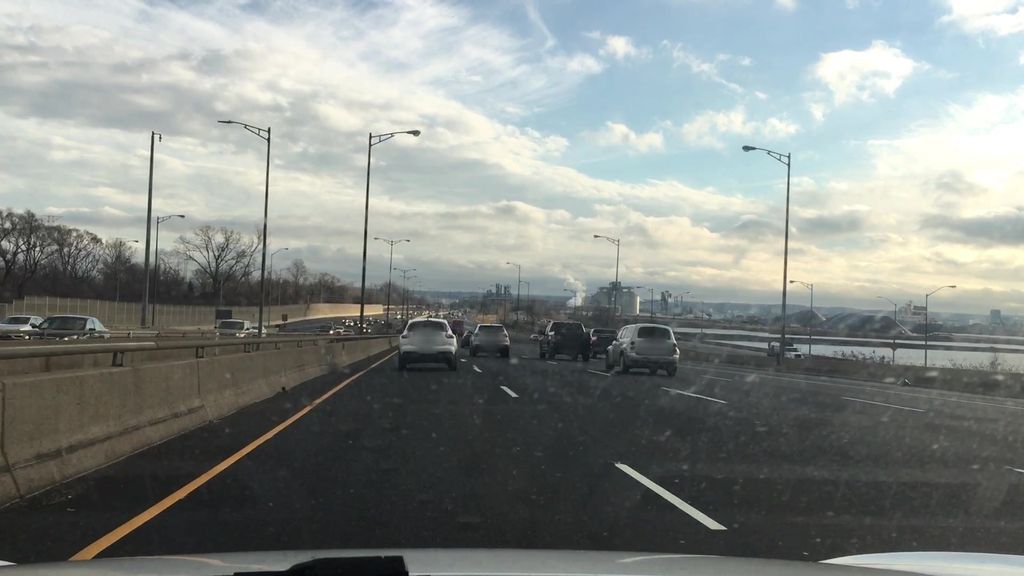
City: hamilton